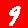
Digit: 9